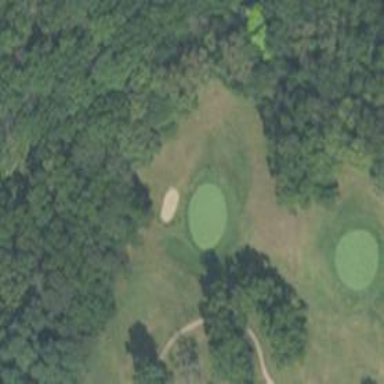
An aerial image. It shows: View of golf hole.